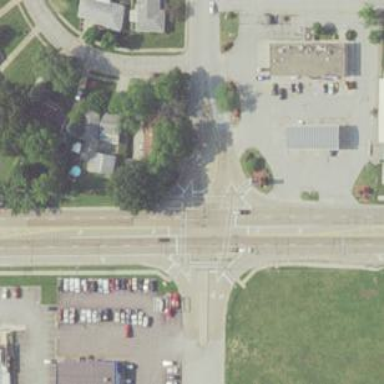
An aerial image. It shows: Asphalt footway with lined crossing markings.